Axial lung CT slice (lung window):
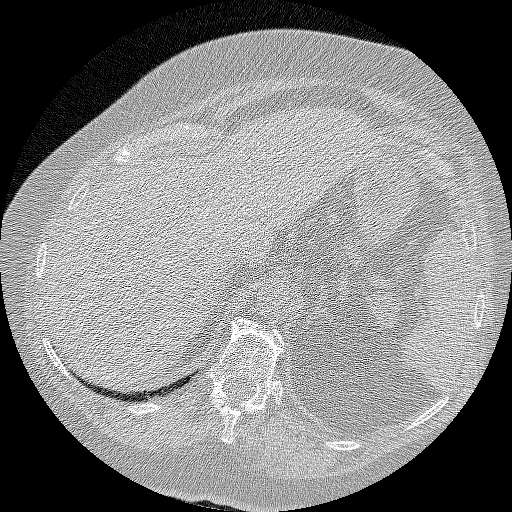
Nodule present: no